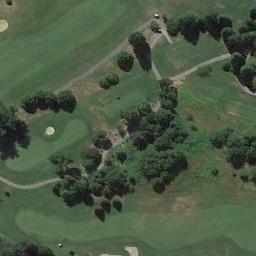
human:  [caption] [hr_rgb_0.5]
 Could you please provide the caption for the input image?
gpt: There are three bunkers and a winding road in this area .

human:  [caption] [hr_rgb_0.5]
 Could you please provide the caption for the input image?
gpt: There are a few bunkers and a few paths on the large green lawn on the golf course and many trees .

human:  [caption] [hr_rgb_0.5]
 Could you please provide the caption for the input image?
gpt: There are many trees near the golf course .

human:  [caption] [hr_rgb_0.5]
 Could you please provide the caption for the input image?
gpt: The golf course has some putting greens, Fairways, Roads and barrier trees .

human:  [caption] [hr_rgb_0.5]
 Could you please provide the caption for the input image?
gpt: There are some green trees and paths on the golf course .